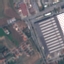
Land use / land cover: Industrial